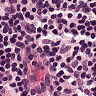
Metastatic tissue present: no